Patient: sex M, age 67
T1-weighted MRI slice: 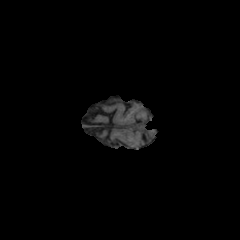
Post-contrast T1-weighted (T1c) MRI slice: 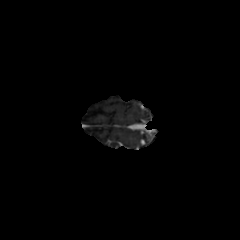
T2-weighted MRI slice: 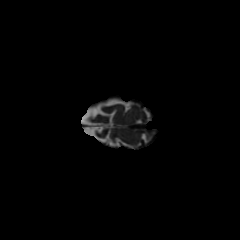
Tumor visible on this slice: no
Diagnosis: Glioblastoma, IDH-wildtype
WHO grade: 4